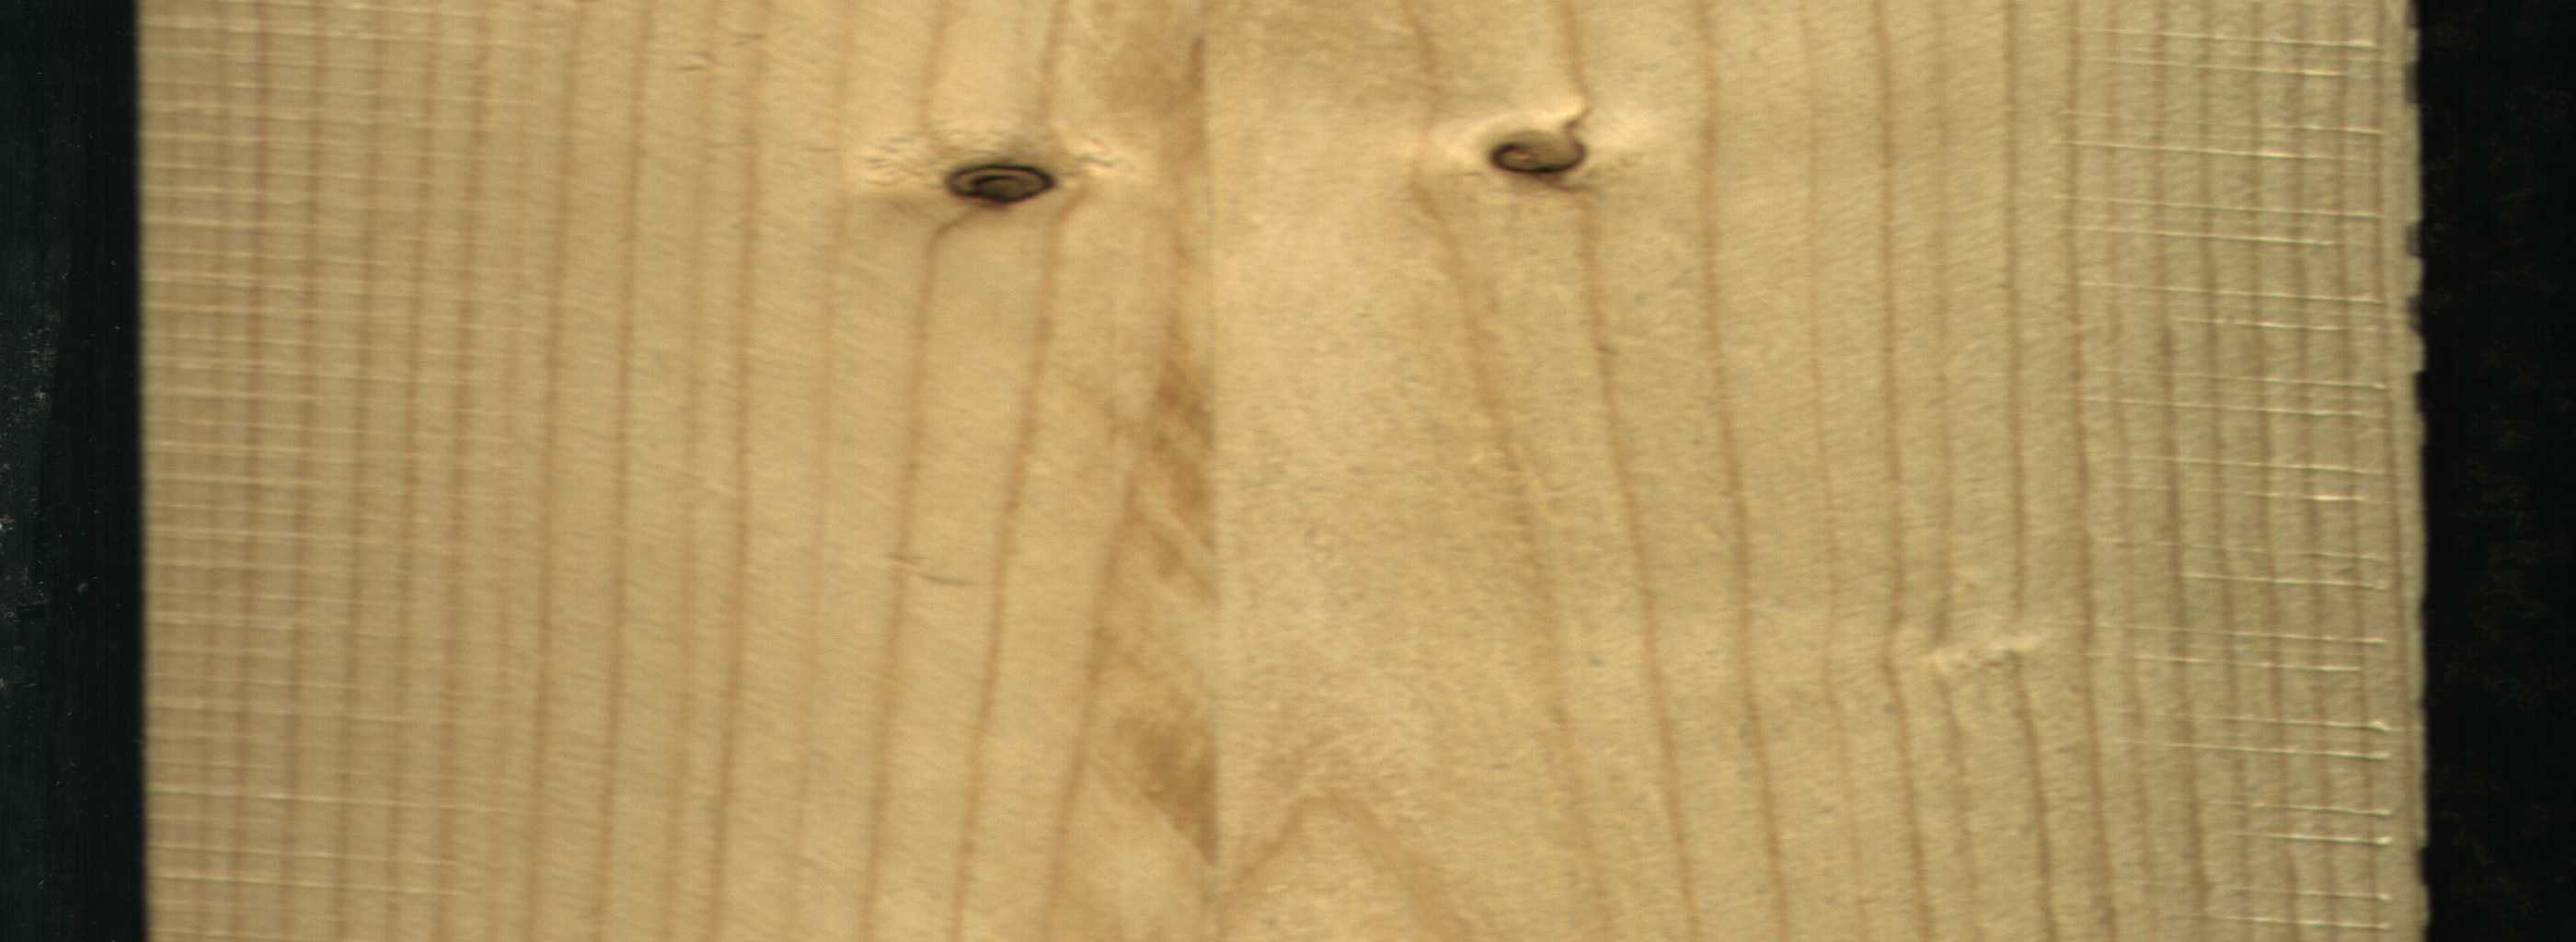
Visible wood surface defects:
Dead_Knot
Dead_Knot